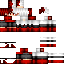
A female human skin with dark skin, wearing brown long hair dressed in a red hoodie and red pants, featuring a closed mouth.